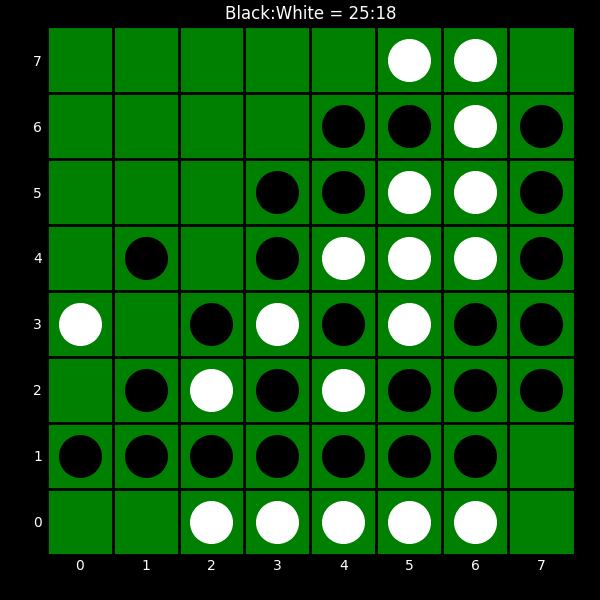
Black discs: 25
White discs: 18